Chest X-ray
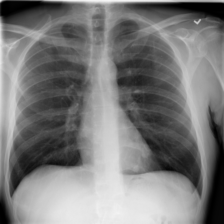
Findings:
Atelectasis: negative
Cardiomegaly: negative
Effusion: negative
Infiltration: negative
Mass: negative
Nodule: negative
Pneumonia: negative
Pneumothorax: negative
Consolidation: negative
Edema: negative
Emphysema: negative
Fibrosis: negative
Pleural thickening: negative
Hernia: negative